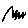
Label: zigzag